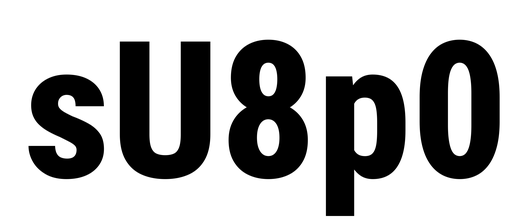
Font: Roboto_Condensed_ExtraBold